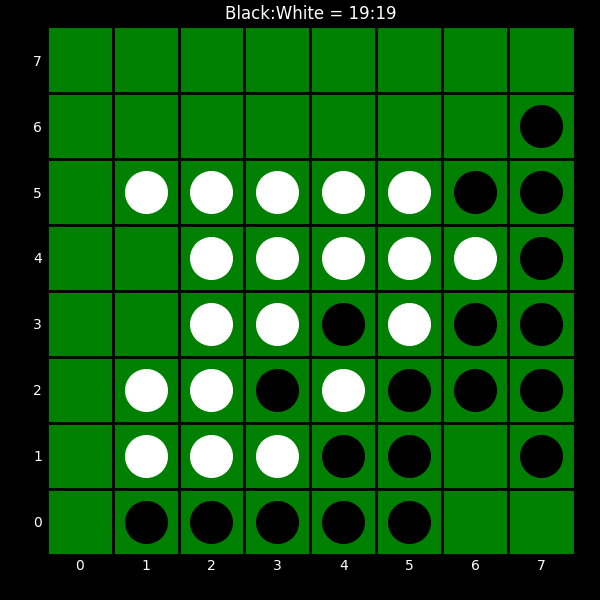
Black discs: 19
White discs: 19